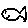
Label: fish